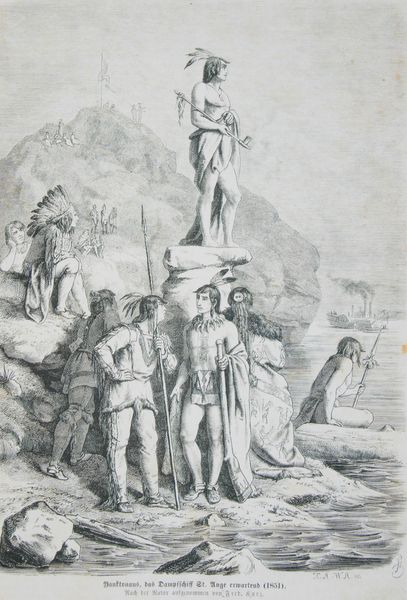
Titel: Yanktonans, das Dampfschiff St. Agnes erwartend
Künstler: Rudolf Friedrich Kurz
Standort: Münster
Institution: LWL-Landesmuseum für Kunst und Kulturgeschichte
Schlagwörter: berg, felsen, gruppe, meer, wasser, weiß, fluss, landschaft, menschen, see, ufer, holz, männer, schmuck, schwarz, zeichnung, ausblick, gespräch, federn, stein, steine, schauen, hügel, rauch, statue, beine, schiff, schiffe, wellen, bogen, fahne, fels, grafik, amerika, ausschau, dampfschiff, lanze, pfeife, warten, steppe, stich, illustration, ketten, spähen, leder, speer, federschmuck, beil, pfeil, blei, graphit, häuptling, indianer, besprechung, seriendruck, indio, umhan, mokasins, satute, stappe, insiander, ozeazn